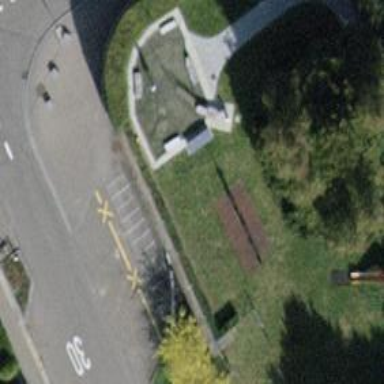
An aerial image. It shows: Playground featuring swings.